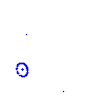
Particle: proton